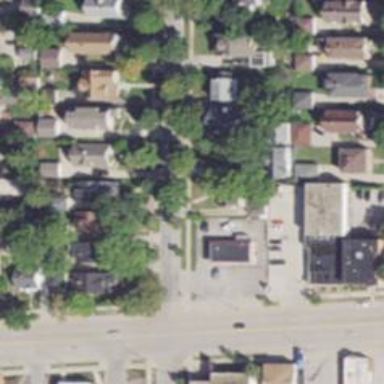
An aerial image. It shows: Residential road with separate sidewalk.